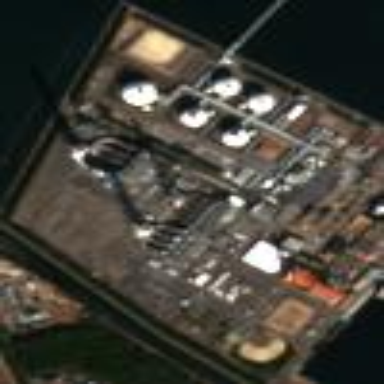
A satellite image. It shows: Industrial power plant with the landuse set as industrial.